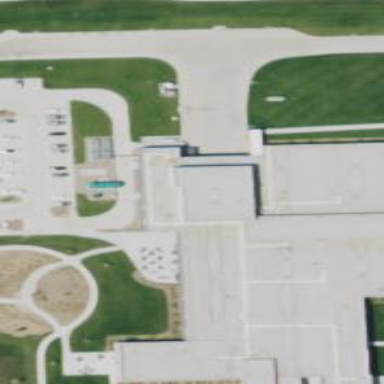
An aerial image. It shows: Hospital building.